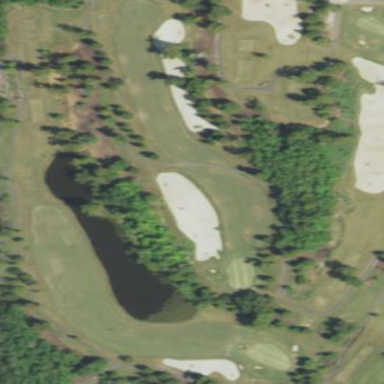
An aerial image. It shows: Grassy area designated as golf fairway.